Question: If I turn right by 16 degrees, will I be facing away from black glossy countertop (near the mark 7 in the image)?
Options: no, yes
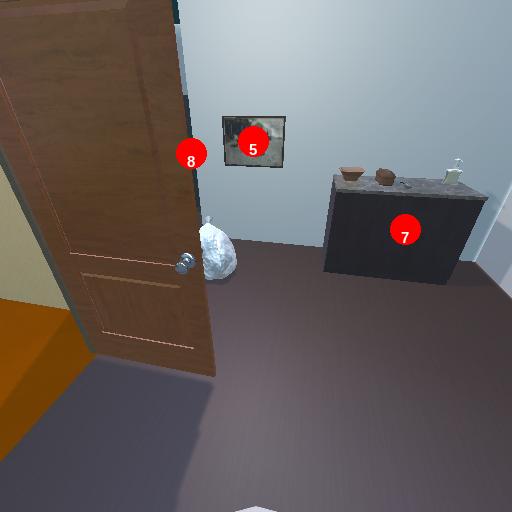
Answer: no